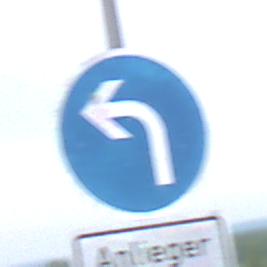
Verkehrszeichen: VorgeschriebeneFahrtrichtungLinks
Zusatzzeichen unten: PersonengruppenFrei1
Umgebung: Outdoor, RoadRail
Tageszeit: Midday
Wetter: PartlyCloudy
Licht: Natural
Jahreszeit: NotSpecified
Kontrast: LowContrast